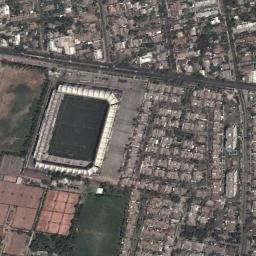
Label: stadium